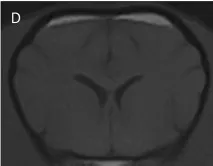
Images of the second MRI study after the resolution of the clinical signs. The transverse and dorsal images are at similar levels as those in Figure 1. T1W pre-contrast.
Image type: radiology (mri)